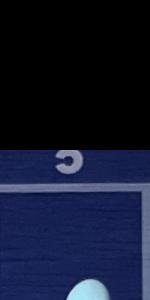
Label: Empty